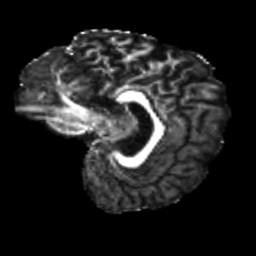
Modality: FA
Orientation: sagittal
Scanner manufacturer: siemens
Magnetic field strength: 3 T
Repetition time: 4 s
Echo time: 0.0594 s